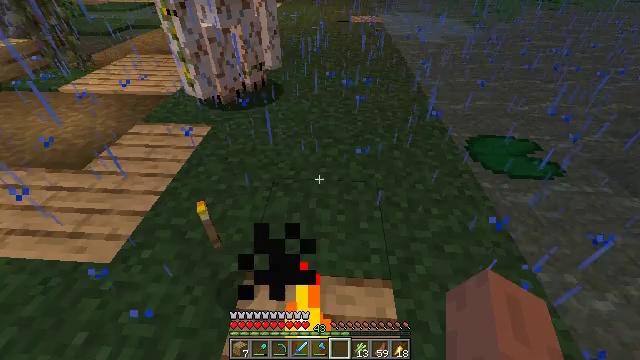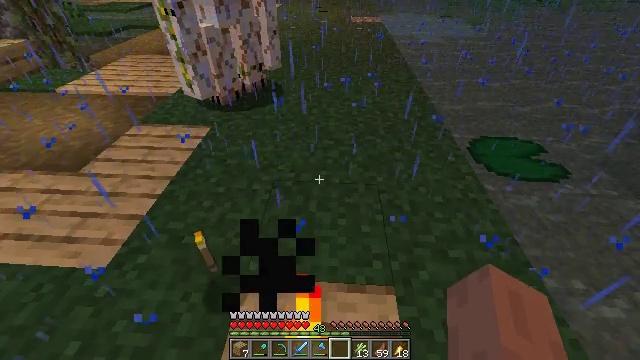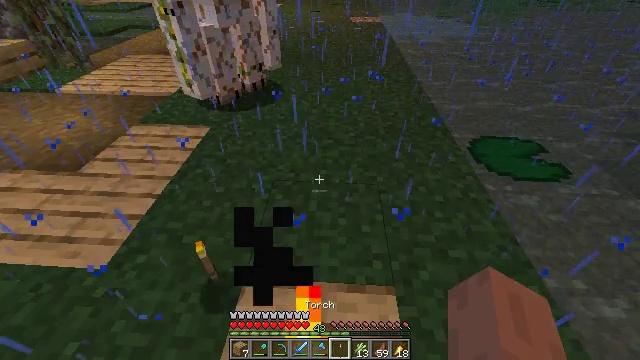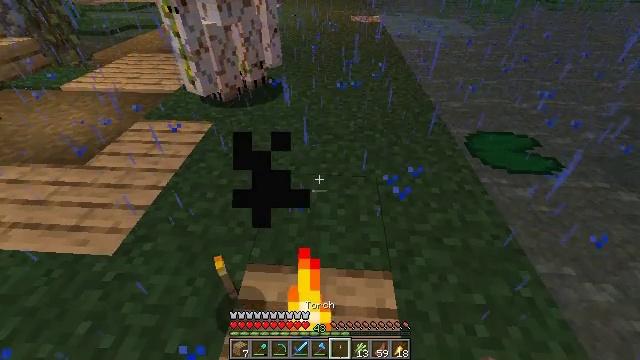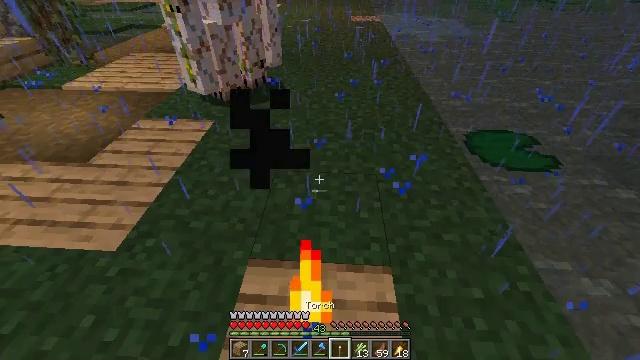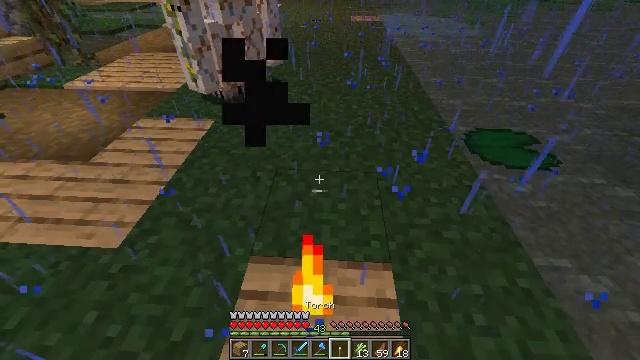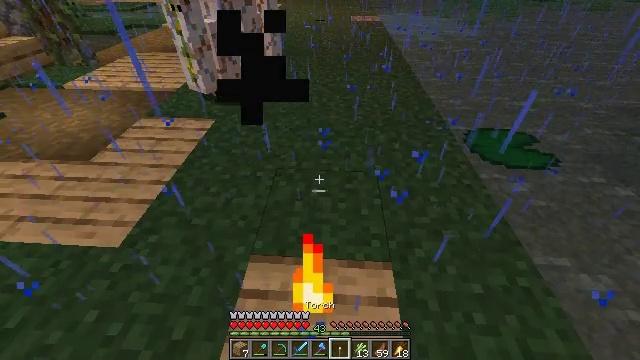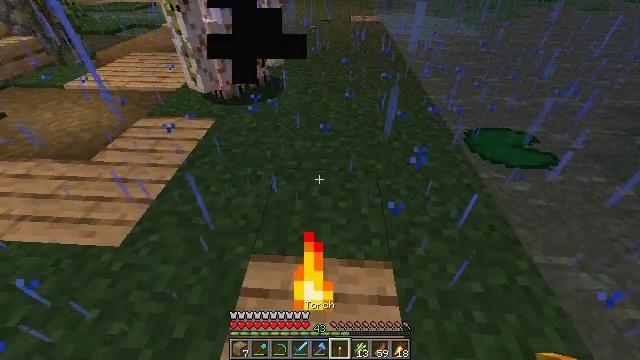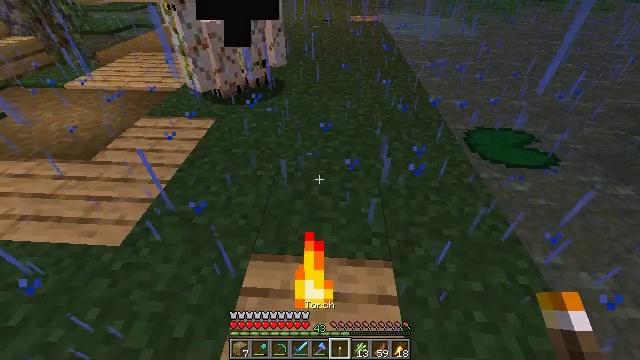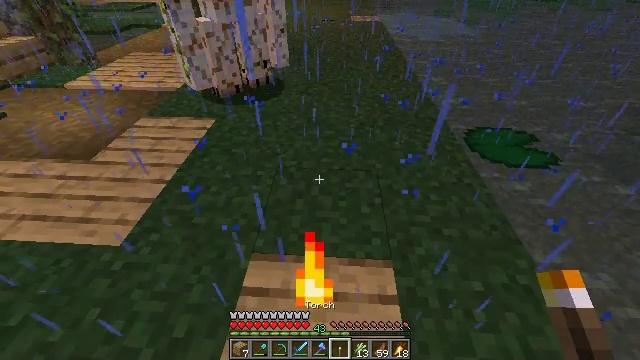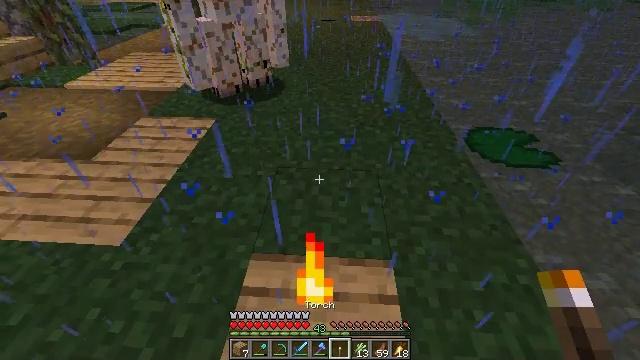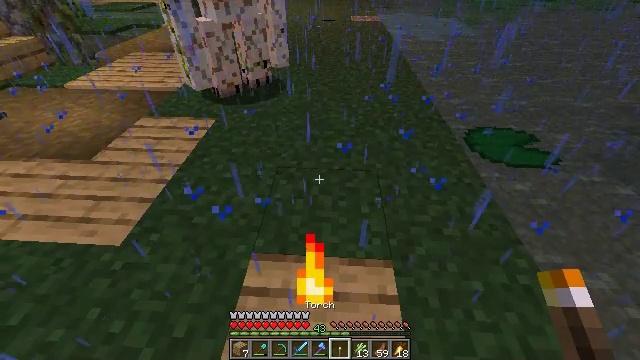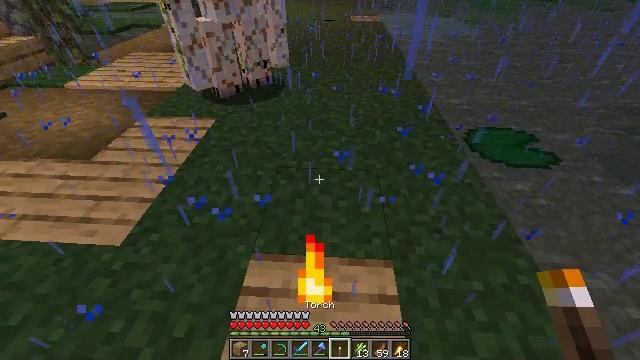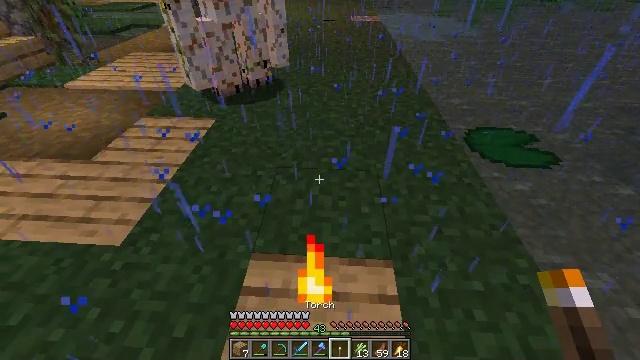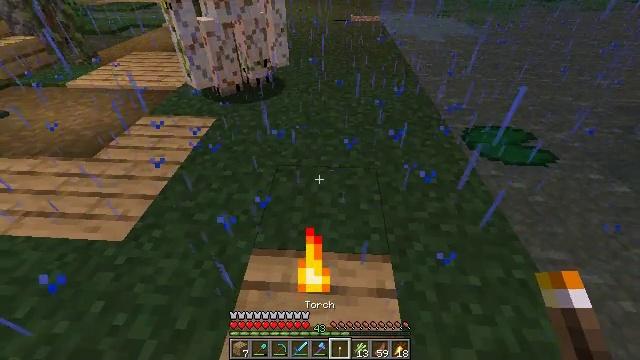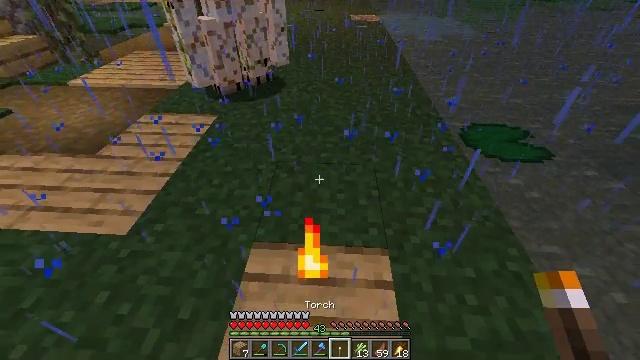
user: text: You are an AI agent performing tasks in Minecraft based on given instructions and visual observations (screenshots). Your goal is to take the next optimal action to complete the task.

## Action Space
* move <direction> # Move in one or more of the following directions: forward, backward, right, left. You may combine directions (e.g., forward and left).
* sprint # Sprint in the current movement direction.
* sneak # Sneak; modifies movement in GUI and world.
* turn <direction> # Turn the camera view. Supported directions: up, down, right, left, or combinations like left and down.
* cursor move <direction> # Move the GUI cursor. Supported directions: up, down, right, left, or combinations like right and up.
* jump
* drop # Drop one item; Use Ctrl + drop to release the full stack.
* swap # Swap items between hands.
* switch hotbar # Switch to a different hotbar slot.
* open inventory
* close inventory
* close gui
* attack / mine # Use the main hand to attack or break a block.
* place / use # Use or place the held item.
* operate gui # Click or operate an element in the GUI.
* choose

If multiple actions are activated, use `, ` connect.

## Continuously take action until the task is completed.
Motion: motion action
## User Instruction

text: Gather some oak planks.
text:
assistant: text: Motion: no_op
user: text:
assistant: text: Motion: move back
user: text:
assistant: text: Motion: no_op
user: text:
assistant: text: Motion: no_op
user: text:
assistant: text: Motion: no_op
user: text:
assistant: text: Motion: no_op
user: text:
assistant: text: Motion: no_op
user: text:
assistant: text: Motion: no_op
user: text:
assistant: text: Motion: no_op
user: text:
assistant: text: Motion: no_op
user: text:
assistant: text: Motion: no_op
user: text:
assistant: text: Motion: no_op
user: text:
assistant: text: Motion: no_op
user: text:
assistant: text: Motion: move back
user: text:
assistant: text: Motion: move back
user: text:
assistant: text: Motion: move back
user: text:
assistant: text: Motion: move back
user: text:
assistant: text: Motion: no_op
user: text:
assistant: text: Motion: no_op
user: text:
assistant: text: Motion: no_op
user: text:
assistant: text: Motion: no_op
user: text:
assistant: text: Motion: no_op
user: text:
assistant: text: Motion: no_op
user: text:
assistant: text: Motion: no_op
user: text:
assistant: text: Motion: no_op
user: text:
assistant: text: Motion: no_op
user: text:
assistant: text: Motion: no_op
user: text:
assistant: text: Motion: no_op
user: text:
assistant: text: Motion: no_op
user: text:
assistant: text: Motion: no_op